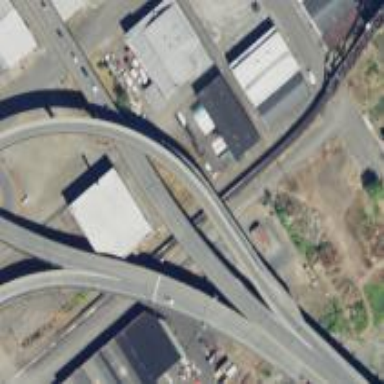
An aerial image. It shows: Bridge along trunk link highway.